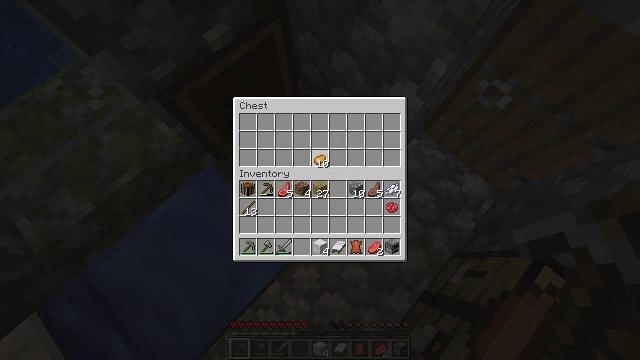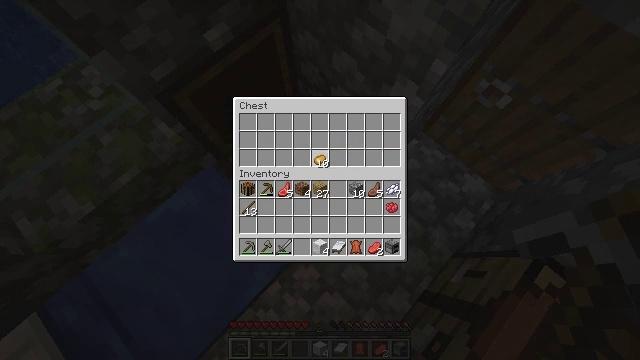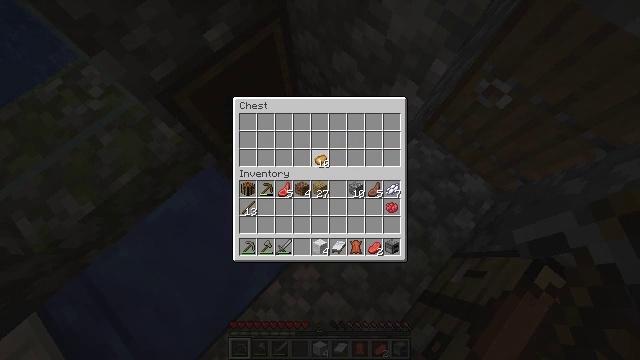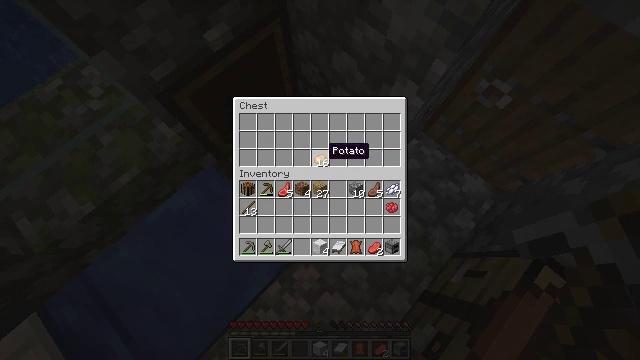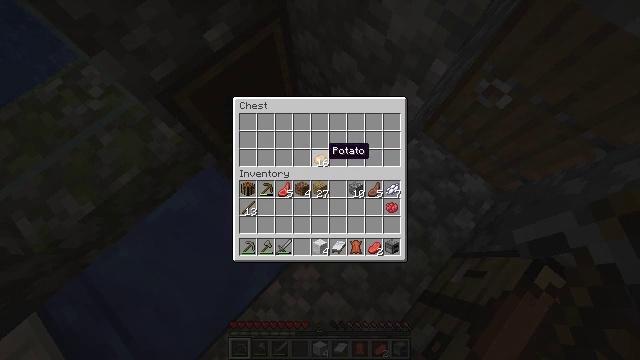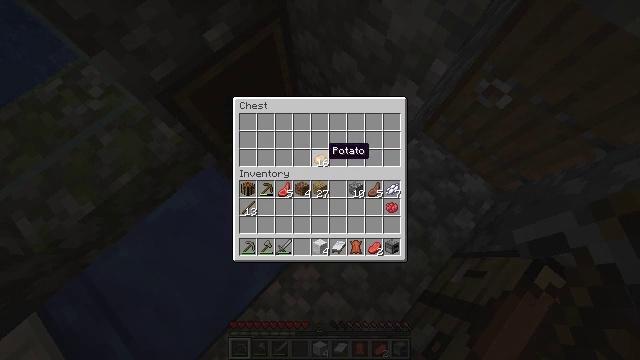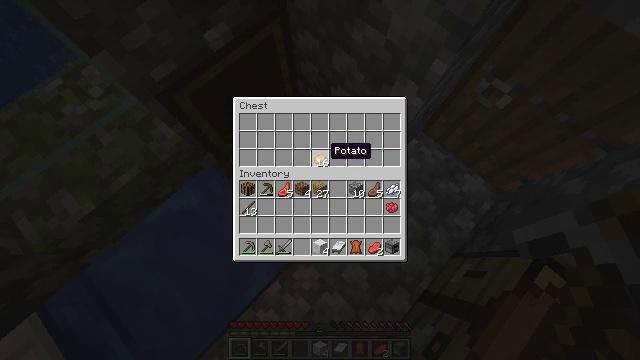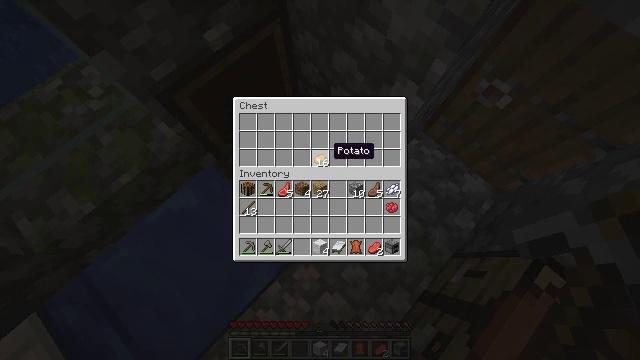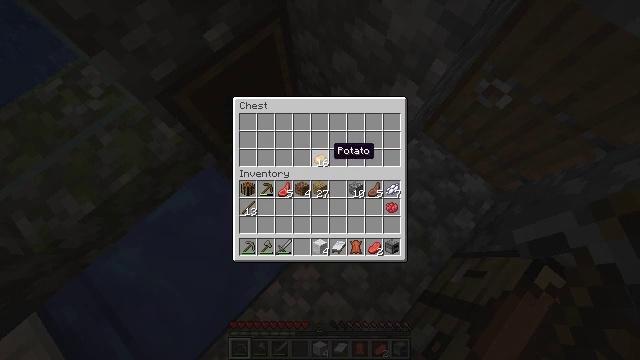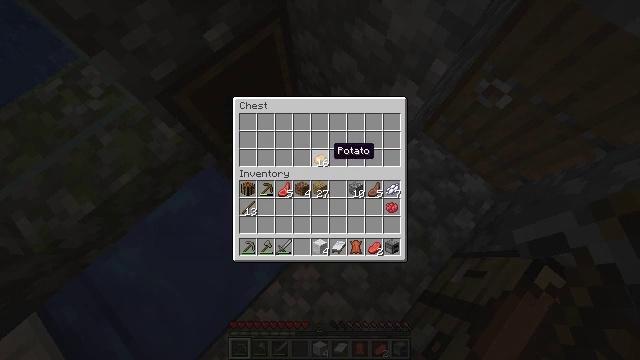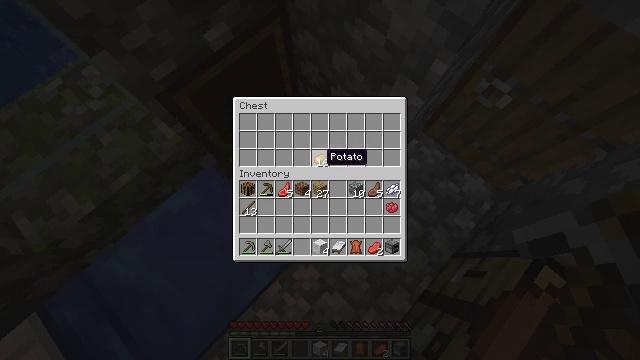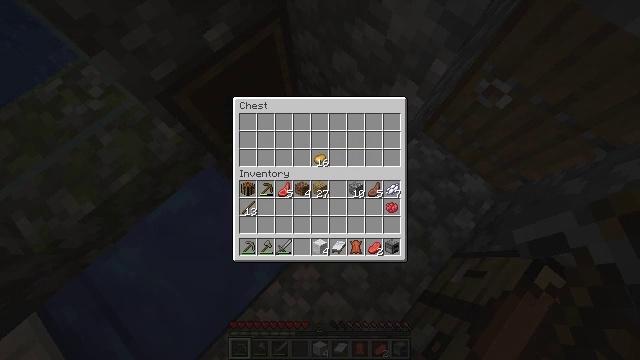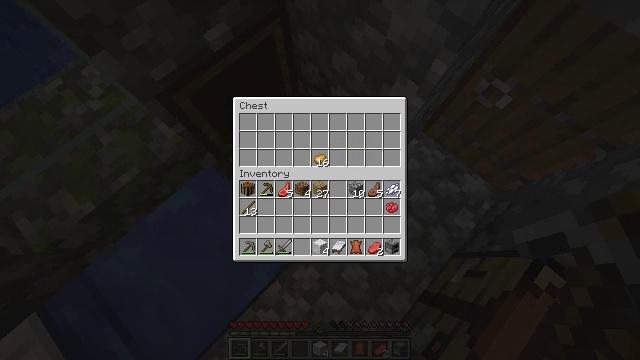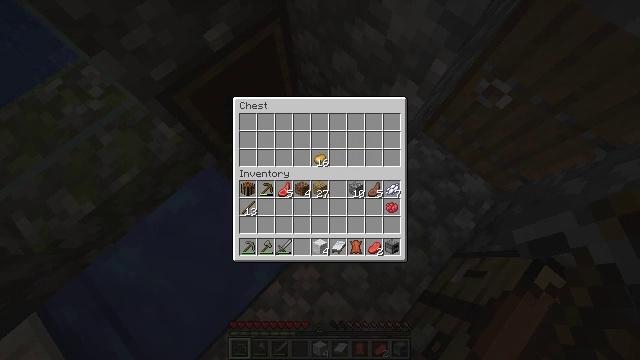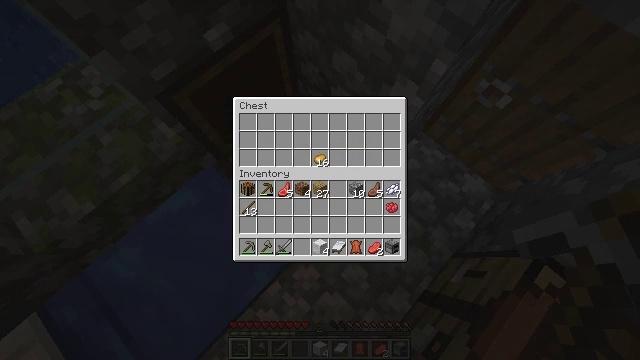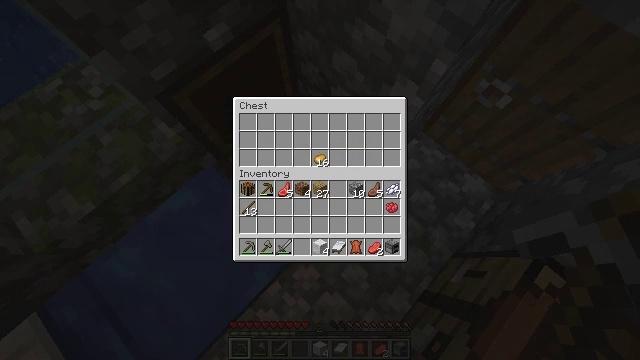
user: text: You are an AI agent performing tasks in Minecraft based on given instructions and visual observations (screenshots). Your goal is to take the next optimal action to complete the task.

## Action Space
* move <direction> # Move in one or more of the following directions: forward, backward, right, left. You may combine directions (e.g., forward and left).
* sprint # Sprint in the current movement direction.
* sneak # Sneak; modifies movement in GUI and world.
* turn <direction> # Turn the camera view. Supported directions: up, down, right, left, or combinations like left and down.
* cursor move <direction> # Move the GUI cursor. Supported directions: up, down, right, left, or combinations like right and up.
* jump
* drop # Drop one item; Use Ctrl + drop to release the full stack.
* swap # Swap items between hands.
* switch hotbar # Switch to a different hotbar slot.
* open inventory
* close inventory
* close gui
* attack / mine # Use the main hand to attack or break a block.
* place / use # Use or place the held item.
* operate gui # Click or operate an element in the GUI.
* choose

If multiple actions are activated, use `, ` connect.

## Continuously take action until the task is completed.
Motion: motion action
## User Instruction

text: Remove the blue bed from its location.
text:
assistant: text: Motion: operate gui
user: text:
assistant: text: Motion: operate gui
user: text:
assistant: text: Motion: no_op
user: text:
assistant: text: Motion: no_op
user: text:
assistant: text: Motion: no_op
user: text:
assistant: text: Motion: no_op
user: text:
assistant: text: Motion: no_op
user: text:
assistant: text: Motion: no_op
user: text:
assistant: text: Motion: no_op
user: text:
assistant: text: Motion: cursor move left
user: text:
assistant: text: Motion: cursor move left and down
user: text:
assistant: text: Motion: no_op
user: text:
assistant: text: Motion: no_op
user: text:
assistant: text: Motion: cursor move right
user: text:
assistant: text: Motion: no_op
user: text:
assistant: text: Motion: no_op
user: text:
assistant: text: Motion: no_op
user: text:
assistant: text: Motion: no_op
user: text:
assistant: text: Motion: no_op
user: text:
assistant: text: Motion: no_op
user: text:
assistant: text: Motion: no_op
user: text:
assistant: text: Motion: operate gui
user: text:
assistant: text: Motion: operate gui
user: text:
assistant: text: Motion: operate gui
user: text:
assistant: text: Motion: cursor move down
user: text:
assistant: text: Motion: cursor move down
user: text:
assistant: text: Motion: no_op
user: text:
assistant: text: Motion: no_op
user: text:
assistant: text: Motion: no_op
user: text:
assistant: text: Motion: no_op